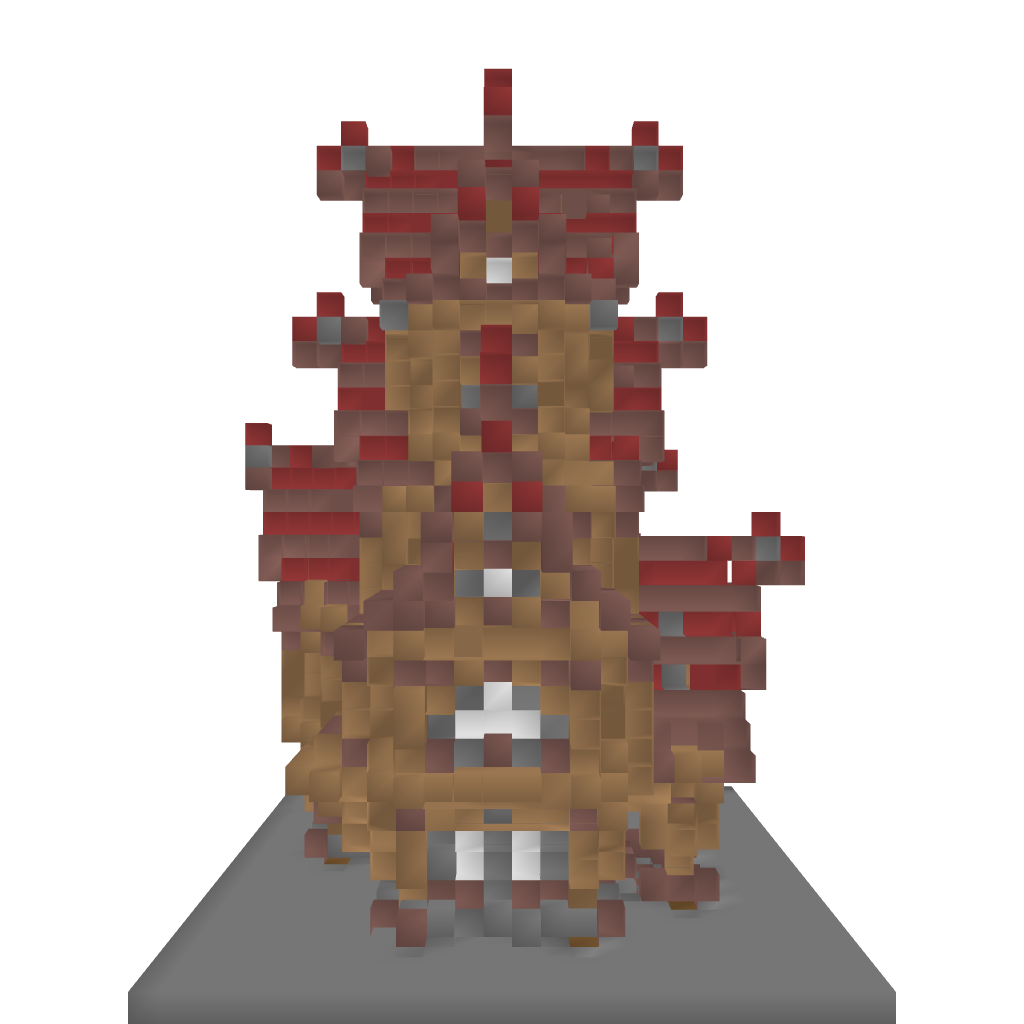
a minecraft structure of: middle class Nordic house high quality